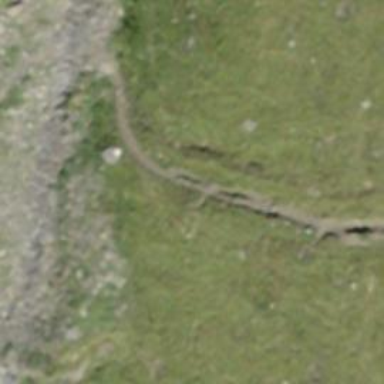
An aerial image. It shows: Path.